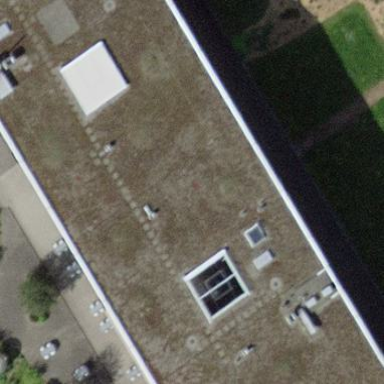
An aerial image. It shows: Hospital building.